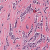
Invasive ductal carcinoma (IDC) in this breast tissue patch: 1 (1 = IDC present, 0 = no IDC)